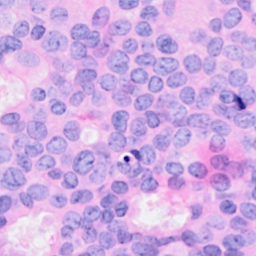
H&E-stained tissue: Breast